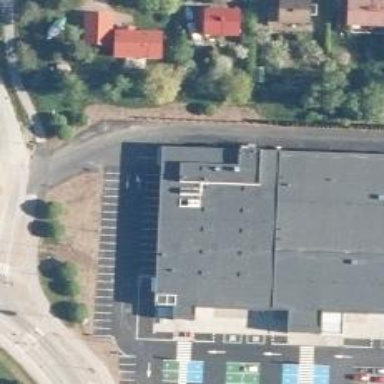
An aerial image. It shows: Supermarket.